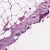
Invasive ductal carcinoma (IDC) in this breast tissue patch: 0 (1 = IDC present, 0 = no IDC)